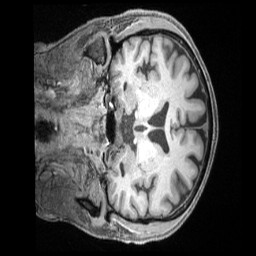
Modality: T1w
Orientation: coronal
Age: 69
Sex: male
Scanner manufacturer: siemens
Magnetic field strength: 3 T
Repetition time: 2.5 s
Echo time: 0.00222 s